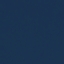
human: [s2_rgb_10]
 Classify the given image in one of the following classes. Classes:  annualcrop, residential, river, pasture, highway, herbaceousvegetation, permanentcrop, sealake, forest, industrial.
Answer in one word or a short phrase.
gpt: SeaLake